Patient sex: F
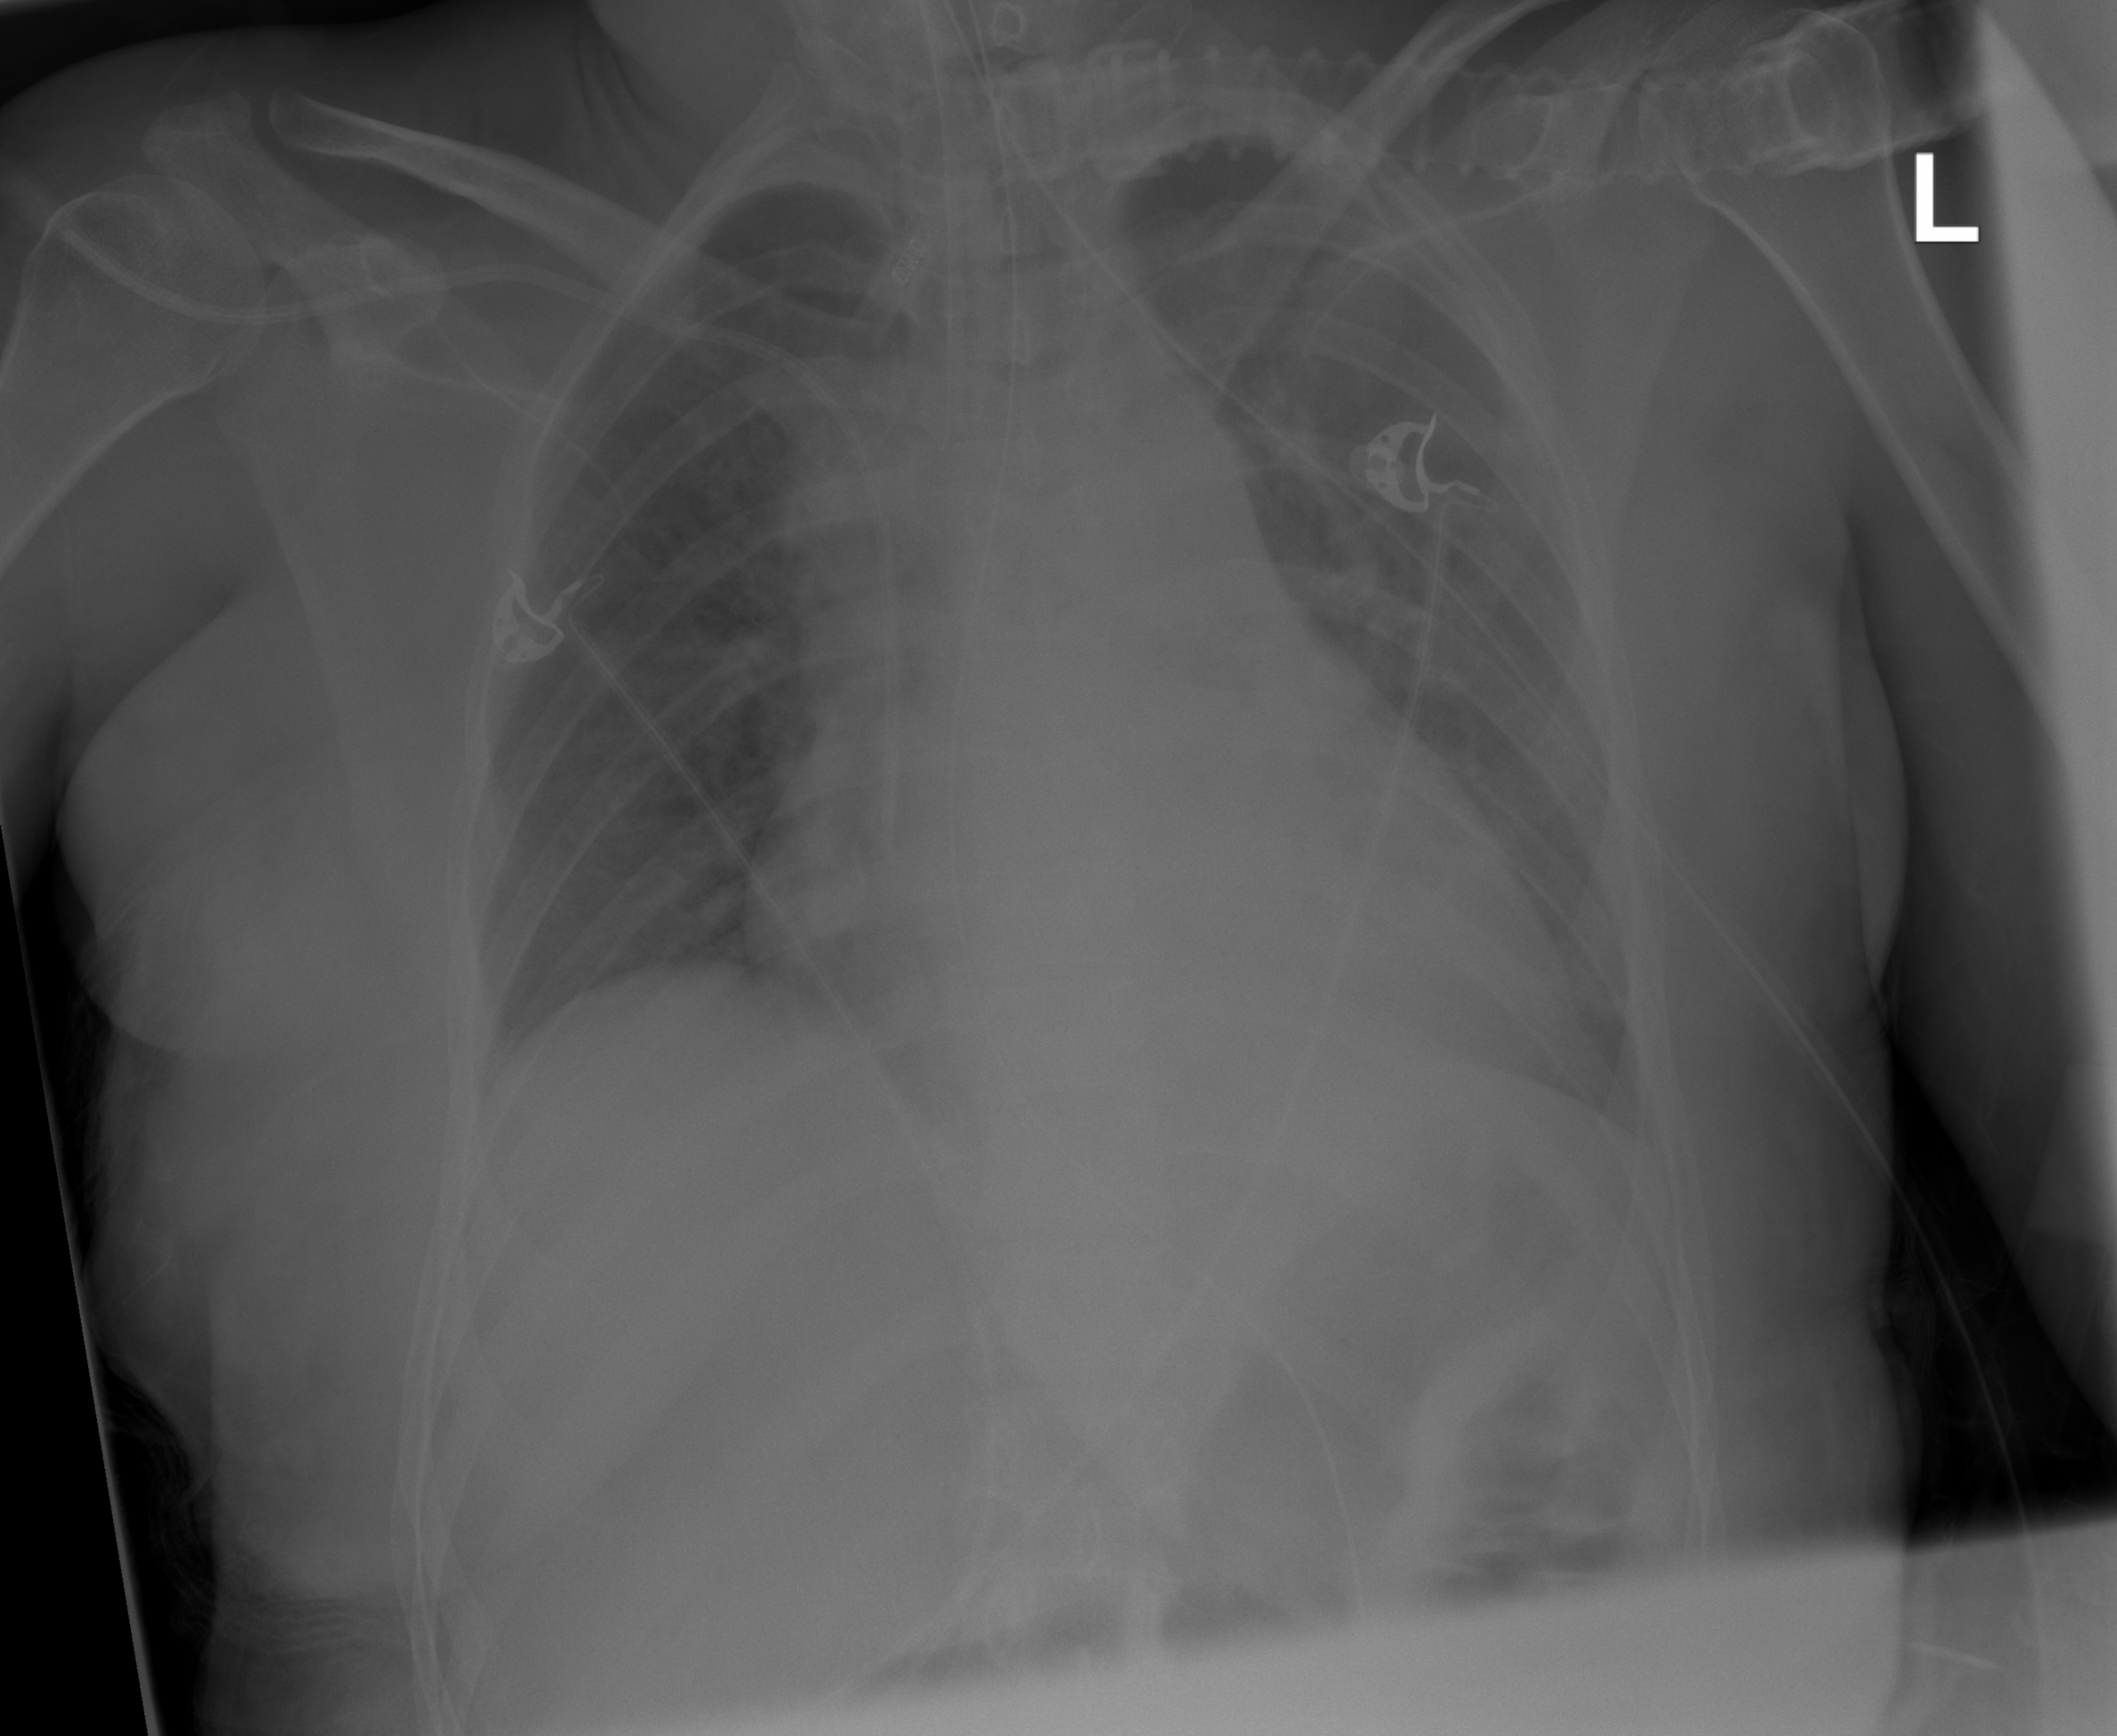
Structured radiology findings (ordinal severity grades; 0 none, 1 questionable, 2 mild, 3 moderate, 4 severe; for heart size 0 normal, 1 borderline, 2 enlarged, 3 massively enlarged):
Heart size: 2
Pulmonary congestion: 0
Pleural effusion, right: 0
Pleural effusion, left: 0
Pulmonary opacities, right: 1
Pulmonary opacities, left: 1
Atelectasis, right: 0
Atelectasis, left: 0